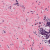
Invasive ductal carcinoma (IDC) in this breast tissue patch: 0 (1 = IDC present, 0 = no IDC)